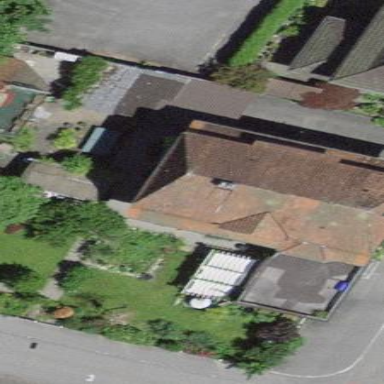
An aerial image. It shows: Half-hipped roof shape on the apartments building.